Question: I would like to build a component like this:

Each image in this chain is an item. When I swipe from left to right or vice-versa, the active item slides into the centre.
My question: could we have this done with Ext.Carousel? Or it should be better to use another component? Is it all of CSS styling or we have to override something in Sencha Touch component class definition? Thanks.
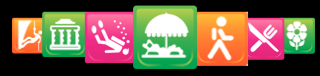
Answer: Someone (elmasse) has created a extension for sencha touch. 'Ext.ux.Cover'
You get get it on <URL>.
That doesn't completely answer your question because you want to make your own. He extended his view from a 'Ext.DataView' and uses CSS3 3d transforms for the animations.